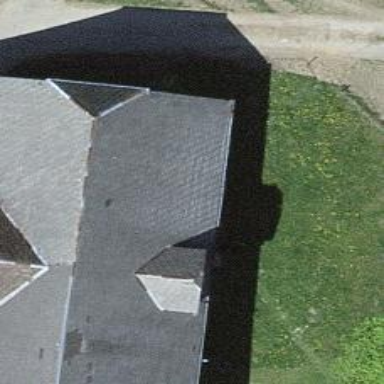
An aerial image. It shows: Farm building.